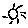
Label: sun